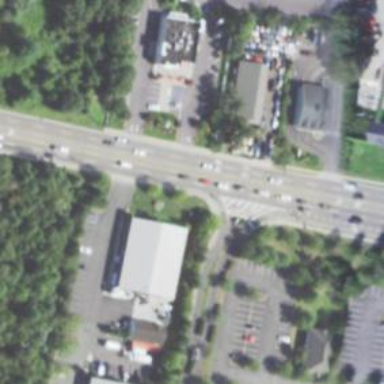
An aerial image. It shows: Asphalt road classified as trunk highway.